Field crop: tomato
Growth stage: 1
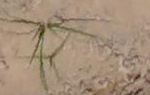
Species: cyperus